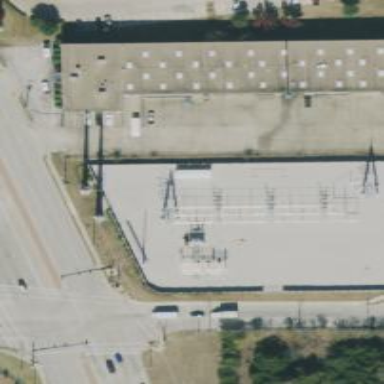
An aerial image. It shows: Power substation.